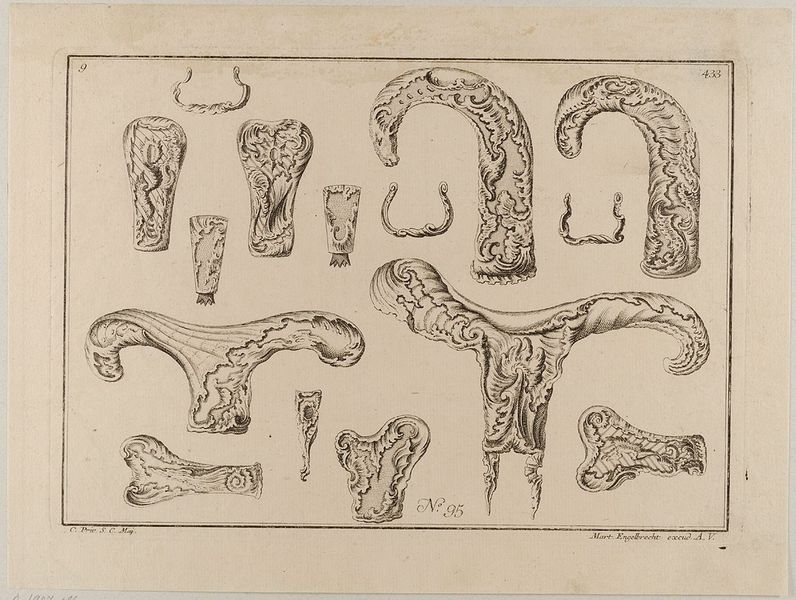
Titel: Dekorationsentwürfe für Stockknäufe
Künstler: Martin Engelbrecht
Standort: Hamburg
Institution: Museum für Kunst und Gewerbe Hamburg
Schlagwörter: schwarz, skizze, weiss, zeichnung, ornament, barock, kleidung, horn, blatt, rokoko, studie, grafik, graphik, detail, fotografie, photographie, knochen, druckgraphik, schwarzweiss, druckgrafik, radierung, seite, spazierstock, kunstgewerbe, knauf, zahl, kunsthandwerk, nummer, geschnitzt, elfenbein, rocaille, style, accessoires, reproduktionen, barockzeit, barockzeitalter, industriedesign, druckerzeugnisse, muschelwerk, 433, zubehör, ornamentstich, vorlageblätter, stockknauf, engelbrecht